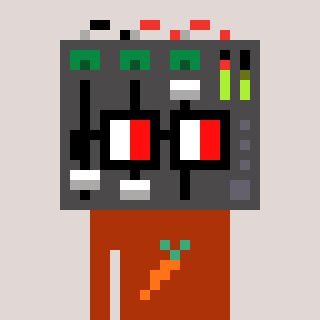
a pixel art character with square glasses with black frames and red eyes, a mixer-shaped head and a hotbrown-colored body on a warm background